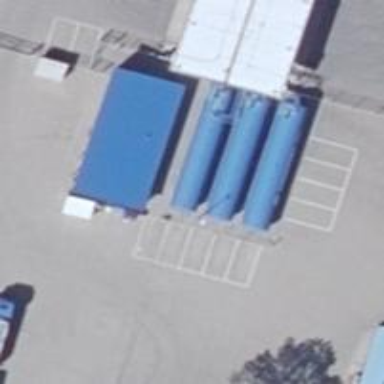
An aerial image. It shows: Fuel station.